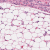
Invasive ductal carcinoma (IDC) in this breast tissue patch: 1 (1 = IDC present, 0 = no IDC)